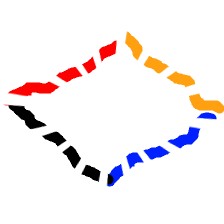
Shape: rhombus